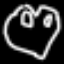
Label: frog